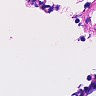
Metastatic tissue present: no